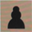
Piece: bP